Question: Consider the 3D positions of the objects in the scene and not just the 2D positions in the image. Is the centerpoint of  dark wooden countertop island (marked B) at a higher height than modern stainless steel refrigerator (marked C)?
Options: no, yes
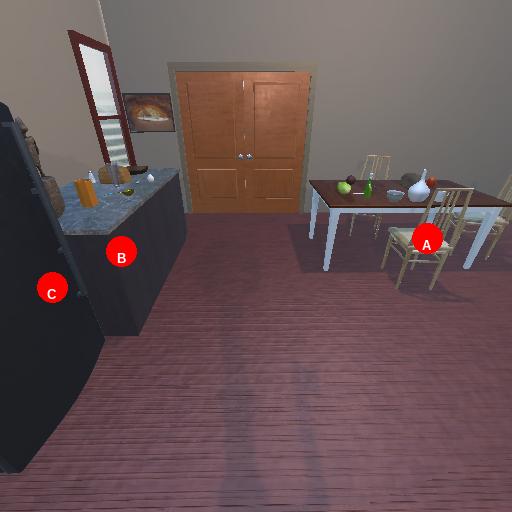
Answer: no